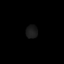
Tissue: lung
Cell type: Epithelial cells
Senescence score: 0.2123
Nuclear area (px): 147
Mean DAPI intensity: 26.762